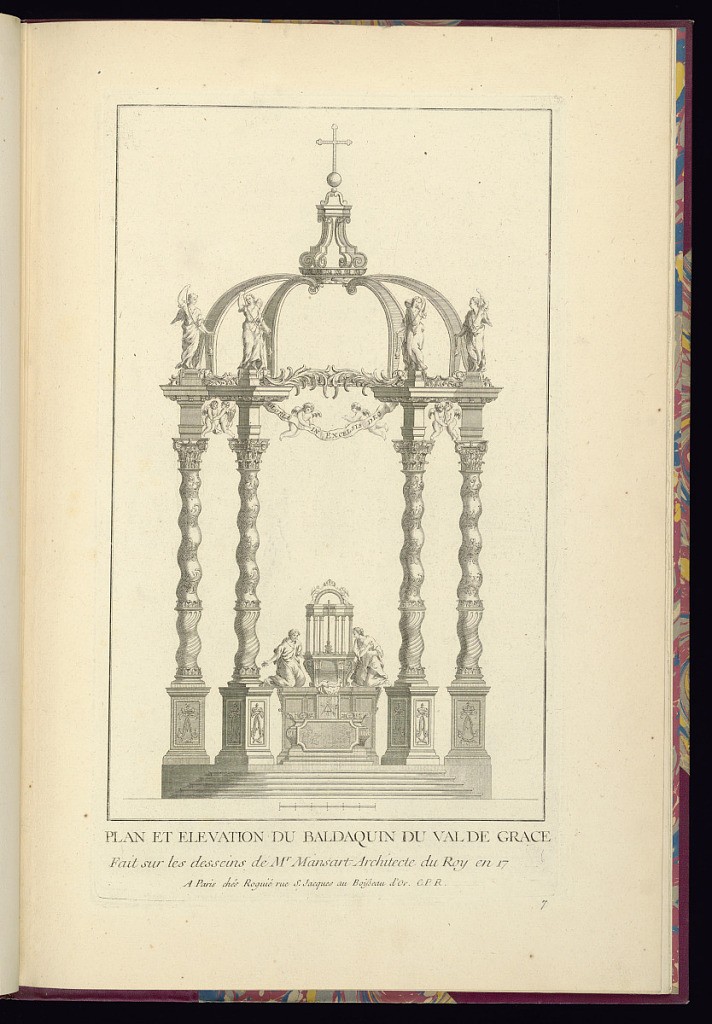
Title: PLAN ET ELEVATION DU BALDAQUIN DU VAL DE GRACE
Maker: Jules Hardouin Mansart, French, 1646–1708
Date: mid- 18th century
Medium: Engraving on laid paper
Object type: Print
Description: Design for a baldachin with undulating columns and an altar with sculpted figures of the infant Christ between Mary and Joseph. Above the group is a banner that reads GLORIA IN EXCELSIS DEO.